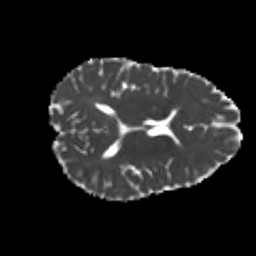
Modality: MD
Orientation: axial
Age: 25
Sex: female
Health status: healthy
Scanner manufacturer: philips
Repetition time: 7.386 s
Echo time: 0.08599 s